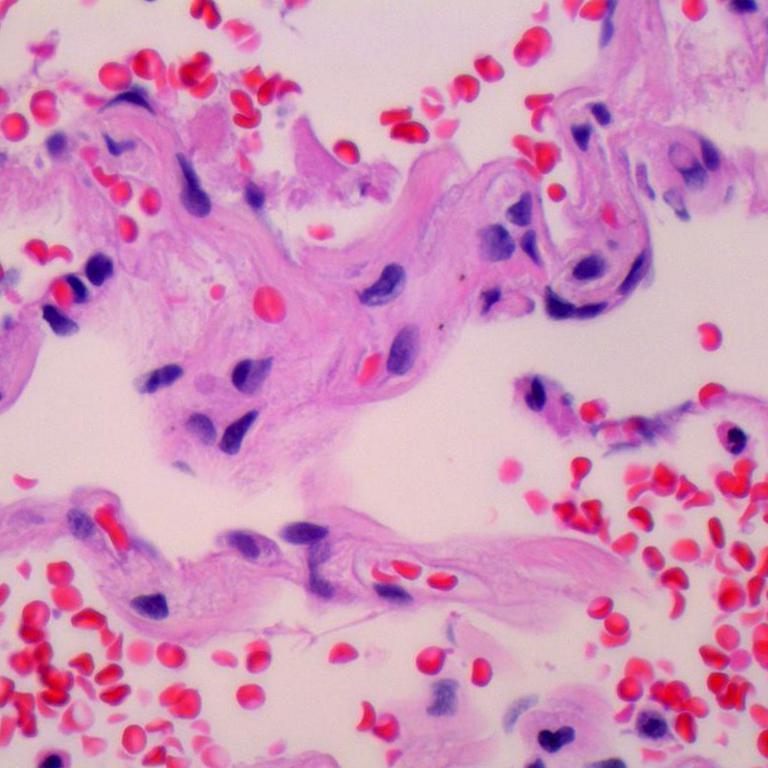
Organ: lung
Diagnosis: benign